Question: I had problem in my app that made it slow , after checked firebug
I noted that jquery-ui loaded twice first from google.com and second from assets folder ("232kb") .
How to force it to load from google.com without assets version ?

View content " JavaScript to call Ajax function ":
'''
....
$(".third,#second-next,#fourth-pr").click(function () {
$.ajax({
url: '<?php echo Yii::app()->createUrl('site/CallScientificForm',array('language'=>language())); ?>',
type: 'GET',
dataType: 'html',
beforeSend: function () {
$("#loading").show();
},
success: function (data, textStatus, xhr) {
$("#hr3").css("background", "#51a351");
$("*").removeClass("active");
$(".third").addClass("active");
$("#firstContent ,#secondContent,#thirdContent,#fourthContent").fadeOut(2000);
$("#thirdContent").html(data);
$("#thirdContent").fadeIn(2000);
$("#loading").hide();
},
error: function (xhr, textStatus, errorThrown) {
$('#' + id + ' .contentarea').html(textStatus);
},
complete: function() {
$(this).data('requestRunning', false);
}
});
});
...
'''
Controller:
'''
...
public function actionCallScientificForm()
{
$scienceModel = new MembershipScientific();
$view= $this->renderPartial('_ScientificForm', array('scienceModel' => $scienceModel, 'language' => language()), false, true);
echo $view;
Yii::app()->end();
}
..
'''
Main config:
'''
'clientScript'=>array(
'packages'=>array(
'jquery'=>array(
'baseUrl'=>'http://ajax.googleapis.com/ajax/libs/jquery/1.9.1/',
'js'=>array('jquery.js'),
'coreScriptPosition'=>CClientScript::POS_END
),
'jqueryMin'=>array(
'baseUrl'=>'http://ajax.googleapis.com/ajax/libs/jquery/1.9.1/',
'js'=>array('jquery.min.js'),
'coreScriptPosition'=>CClientScript::POS_END
),
'jquery-ui'=>array(
'baseUrl'=>'https://code.jquery.com/ui/1.11.1/jquery-ui.min.js',
'js'=>array('jquery-ui.min.js'),
'depends'=>array('jquery'),
'coreScriptPosition'=>CClientScript::POS_END
)
),
),
'''
And I called it in target view like this :
'''
....
cs = Yii::app()->getClientScript();
$cs->registerCoreScript('jquery');
$cs->registerCoreScript('jquery-ui');
....
'''
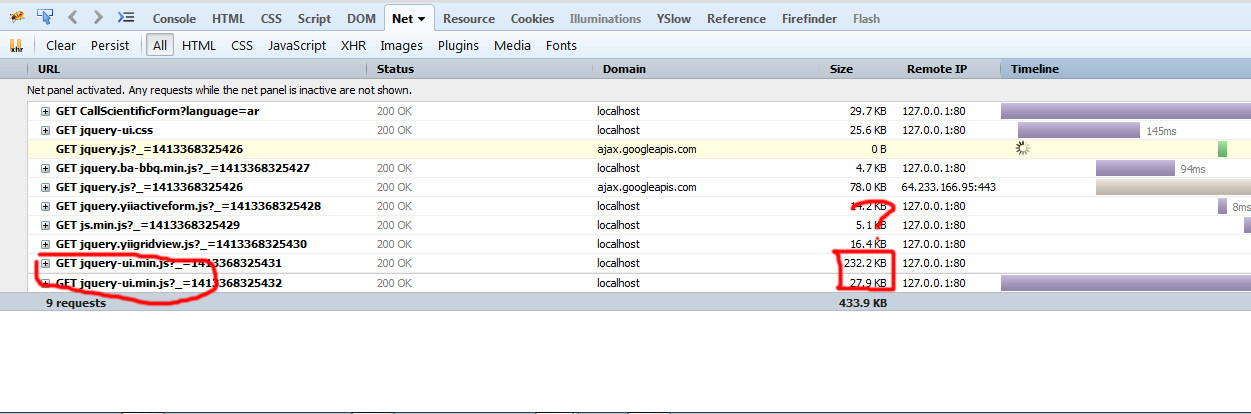
Answer: Set them in 'clientScript' to to prevent them from loading.
A few examples of scripts you can disable:
'''
'components' => array(
'clientScript' => array(
// disable default yii scripts
'scriptMap' => array(
'jquery.js' => false,
'jquery.min.js' => false,
'core.css' => false,
'styles.css' => false,
'pager.css' => false,
'default.css' => false,
),
),
'''